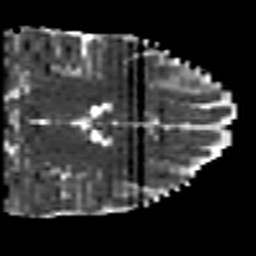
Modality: MD
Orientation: coronal
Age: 23
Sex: female
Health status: healthy
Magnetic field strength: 3 T
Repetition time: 7 s
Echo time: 0.0926 s